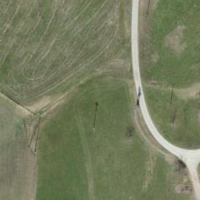
EUNIS habitat code: 24
Species observed at this site:
Geum rivale